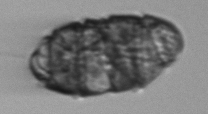
Label: Margalefidinium